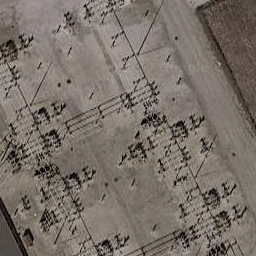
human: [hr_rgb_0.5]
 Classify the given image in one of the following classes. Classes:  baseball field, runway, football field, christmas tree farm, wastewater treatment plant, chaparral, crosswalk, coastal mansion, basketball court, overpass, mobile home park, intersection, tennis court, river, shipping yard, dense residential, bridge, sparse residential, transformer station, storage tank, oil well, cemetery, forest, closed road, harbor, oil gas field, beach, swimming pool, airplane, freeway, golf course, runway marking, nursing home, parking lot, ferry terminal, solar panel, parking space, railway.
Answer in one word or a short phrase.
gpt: transformer station